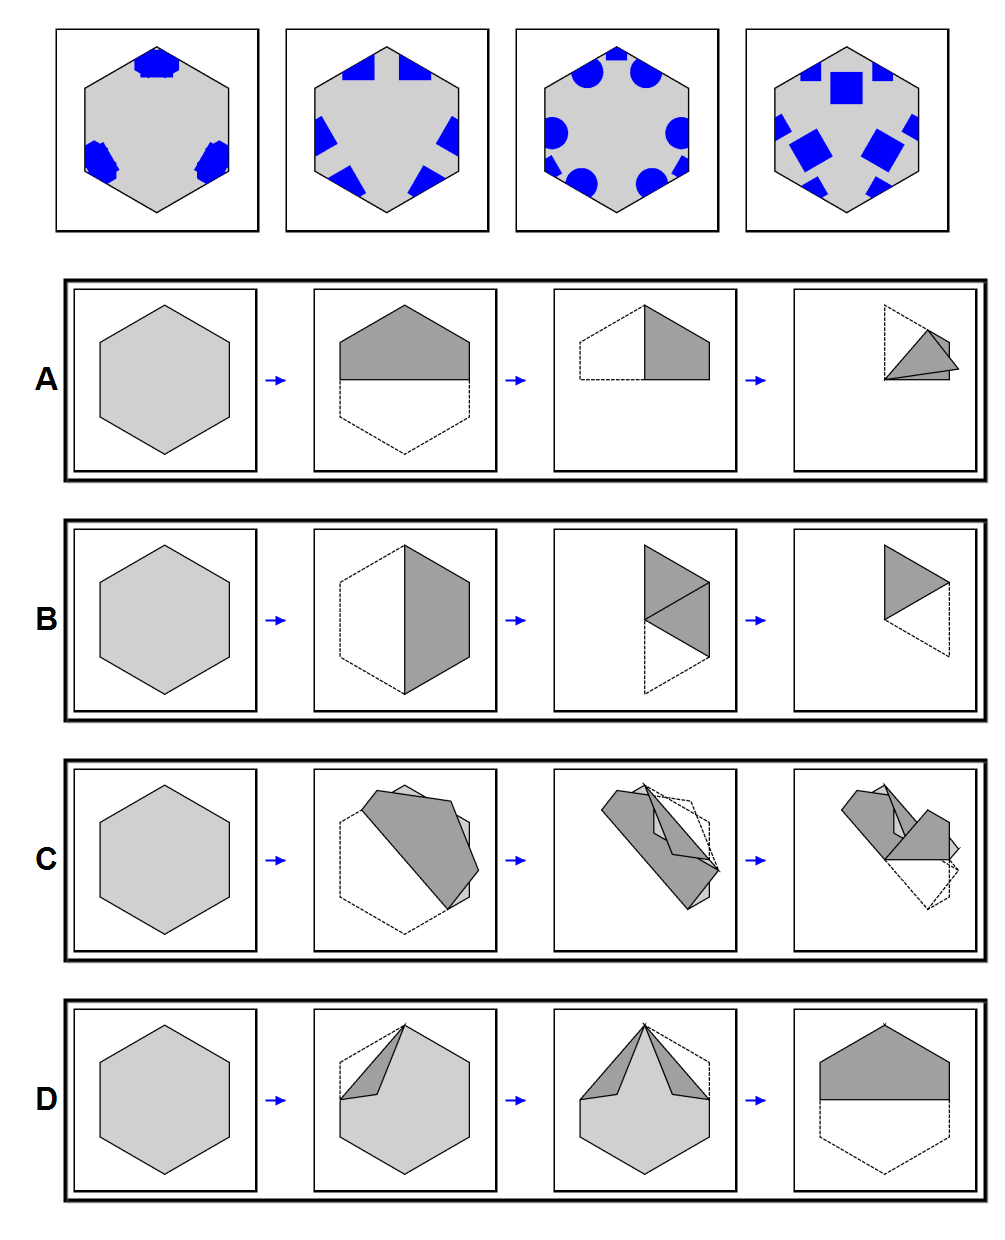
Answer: B